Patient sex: M
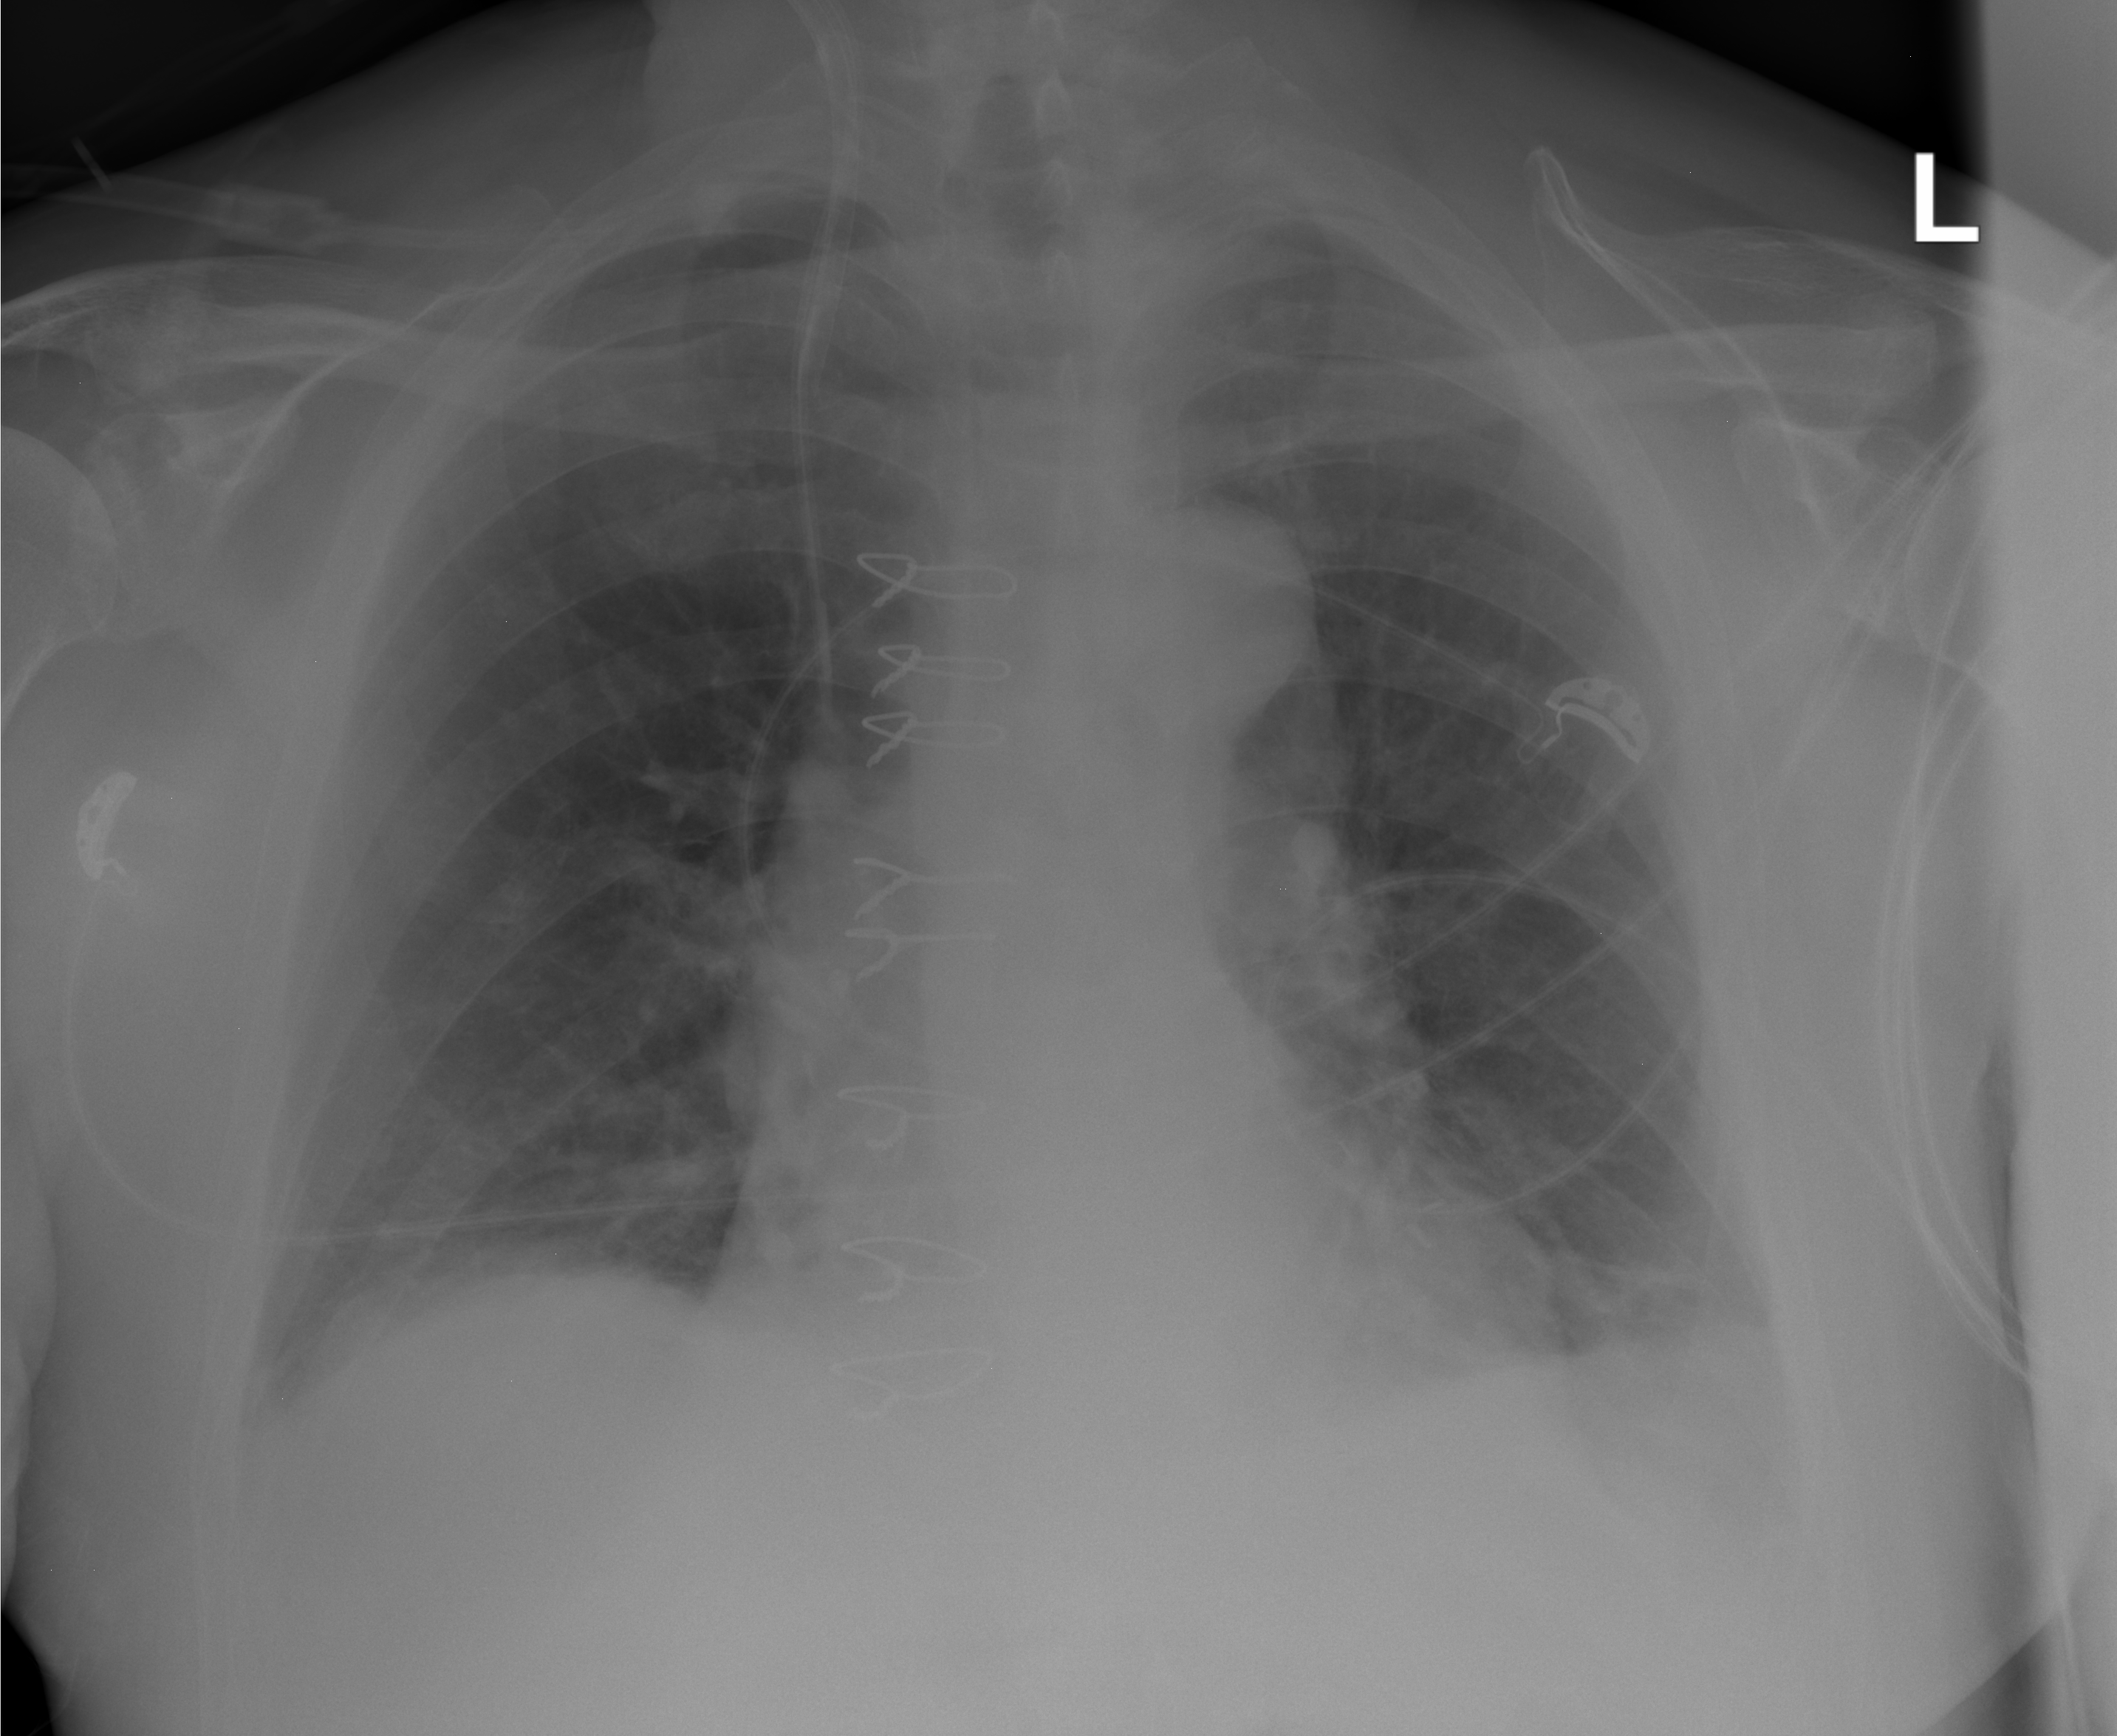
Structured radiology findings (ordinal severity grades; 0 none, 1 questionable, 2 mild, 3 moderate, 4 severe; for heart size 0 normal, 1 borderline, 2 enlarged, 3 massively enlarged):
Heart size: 1
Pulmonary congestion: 2
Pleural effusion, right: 0
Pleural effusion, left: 0
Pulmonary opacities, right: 0
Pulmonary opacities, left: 0
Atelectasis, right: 2
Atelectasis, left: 2